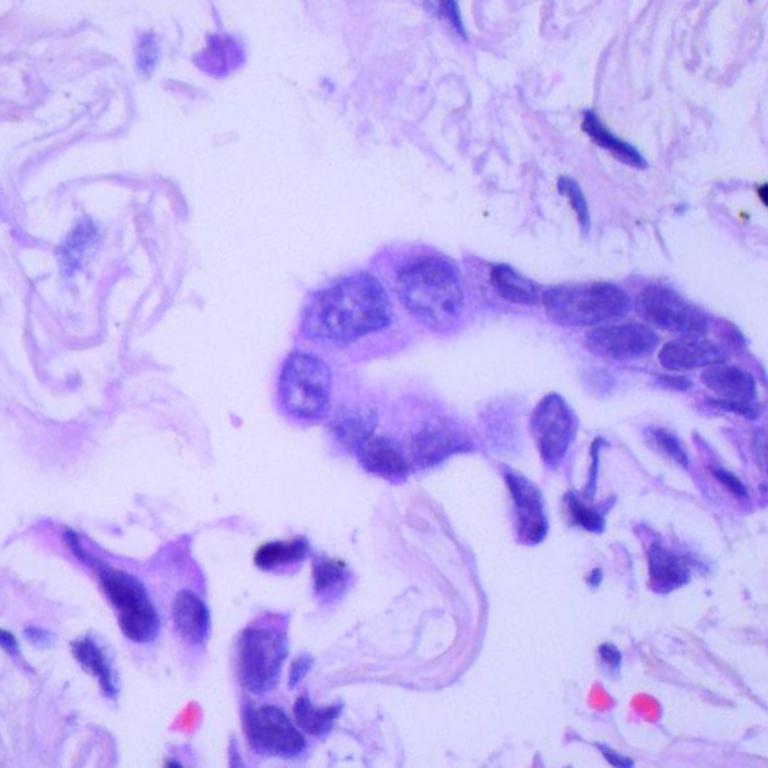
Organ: lung
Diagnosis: adenocarcinomas